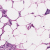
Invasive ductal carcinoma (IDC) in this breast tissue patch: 0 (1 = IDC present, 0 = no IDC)